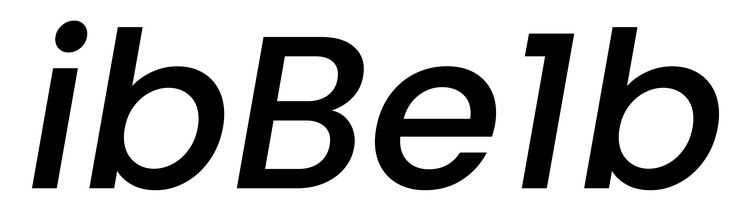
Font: Poppins-MediumItalic